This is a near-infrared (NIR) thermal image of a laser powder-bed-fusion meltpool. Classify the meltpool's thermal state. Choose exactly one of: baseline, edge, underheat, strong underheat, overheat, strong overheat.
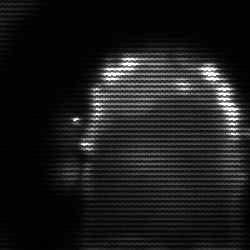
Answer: baseline